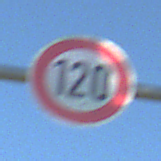
Verkehrszeichen: Geschwindigkeit120
Umgebung: Outdoor, Nature
Tageszeit: MorningAfternoon
Wetter: Clear
Licht: Natural
Jahreszeit: Autumn
Kontrast: HighContrast